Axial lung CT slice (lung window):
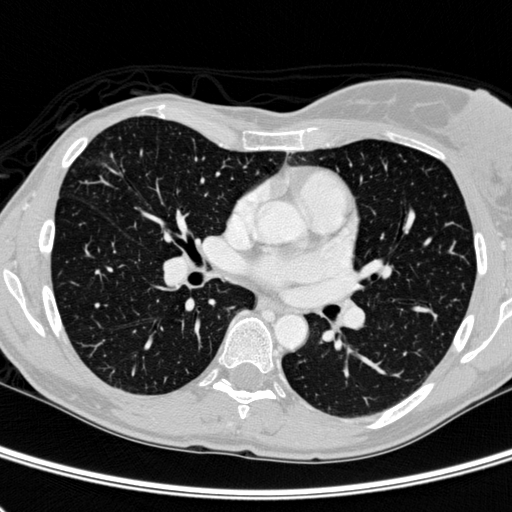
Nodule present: no